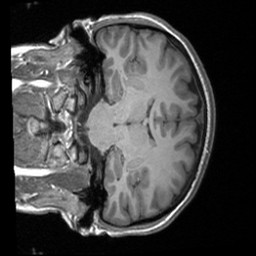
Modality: T1w
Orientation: coronal
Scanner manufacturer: siemens
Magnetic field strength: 3 T
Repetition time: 1.9 s
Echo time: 0.00226 s